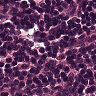
Metastatic tissue present: no